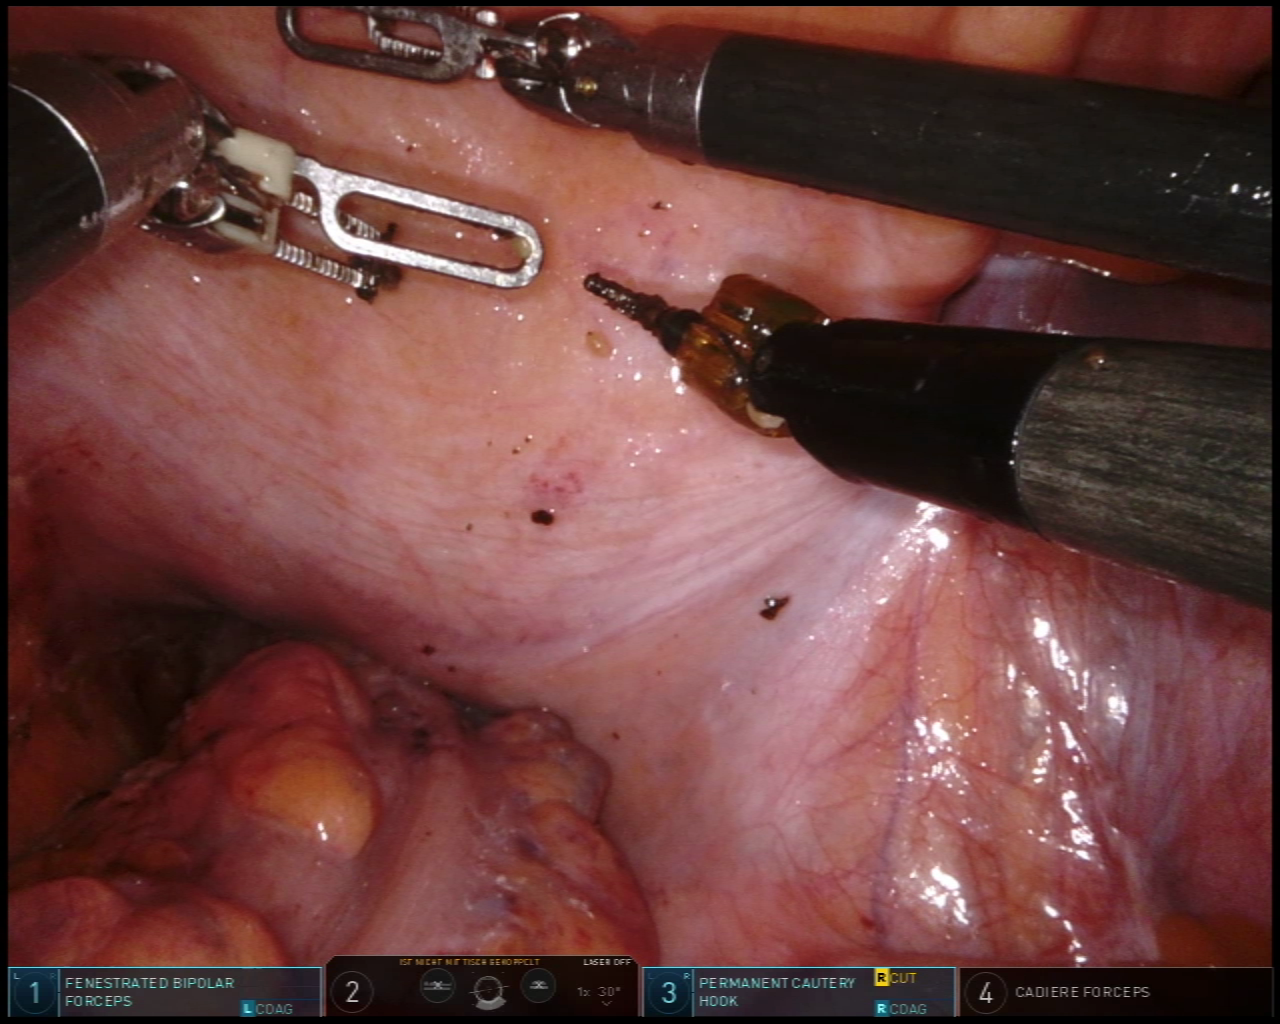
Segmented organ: colon
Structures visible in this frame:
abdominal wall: yes
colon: yes
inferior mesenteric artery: no
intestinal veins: no
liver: no
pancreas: no
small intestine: no
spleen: no
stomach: no
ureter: no
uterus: no
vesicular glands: no